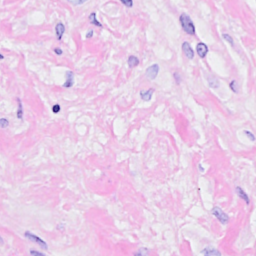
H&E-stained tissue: Breast